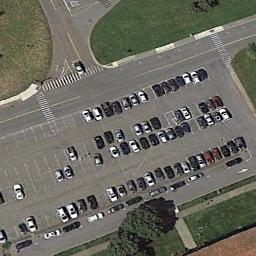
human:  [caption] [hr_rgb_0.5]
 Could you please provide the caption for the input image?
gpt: The parking lot is next to the grass .

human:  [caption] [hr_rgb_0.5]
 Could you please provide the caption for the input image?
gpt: There are five rows of cars in the parking lot .

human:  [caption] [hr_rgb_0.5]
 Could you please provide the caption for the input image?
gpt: The grass is around the parking lot .

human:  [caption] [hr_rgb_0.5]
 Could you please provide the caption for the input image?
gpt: The parking lot has some cars arranged neatly in lines and some lawns are next to the parking lot .

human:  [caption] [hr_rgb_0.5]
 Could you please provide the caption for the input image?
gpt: There are some green lawns beside the parking lot .